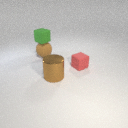
large brown rubber sphere behind large brown metal cylinder